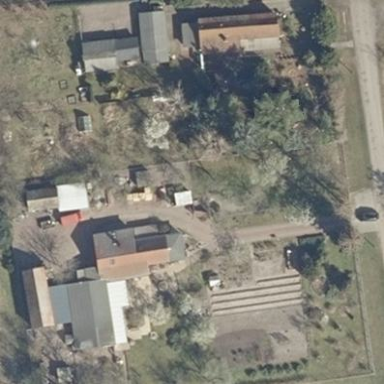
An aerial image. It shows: Farmyard area.